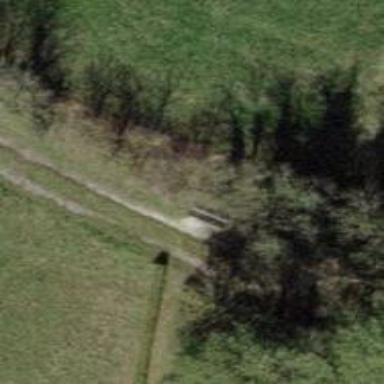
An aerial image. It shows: Bench for seating.